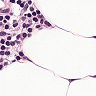
Metastatic tissue present: no